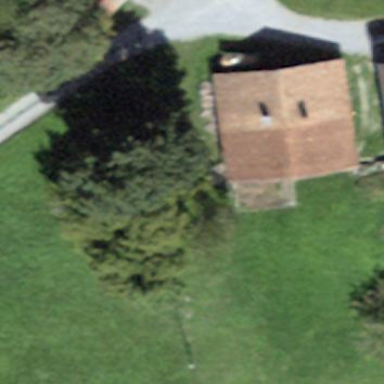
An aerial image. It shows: Farm auxiliary building.